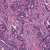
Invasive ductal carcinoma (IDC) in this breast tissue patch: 1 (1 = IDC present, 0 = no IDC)